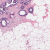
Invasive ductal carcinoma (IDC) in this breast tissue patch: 0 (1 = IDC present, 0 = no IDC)